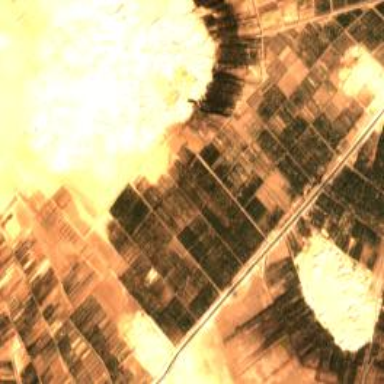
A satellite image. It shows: Orchard filled with date palms.